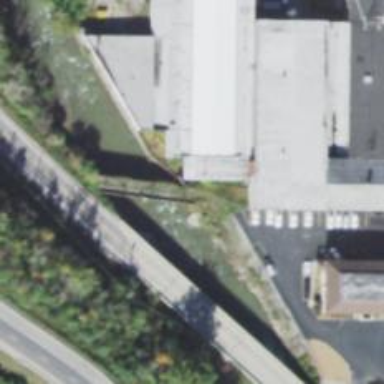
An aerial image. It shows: Abandoned road with bridge.